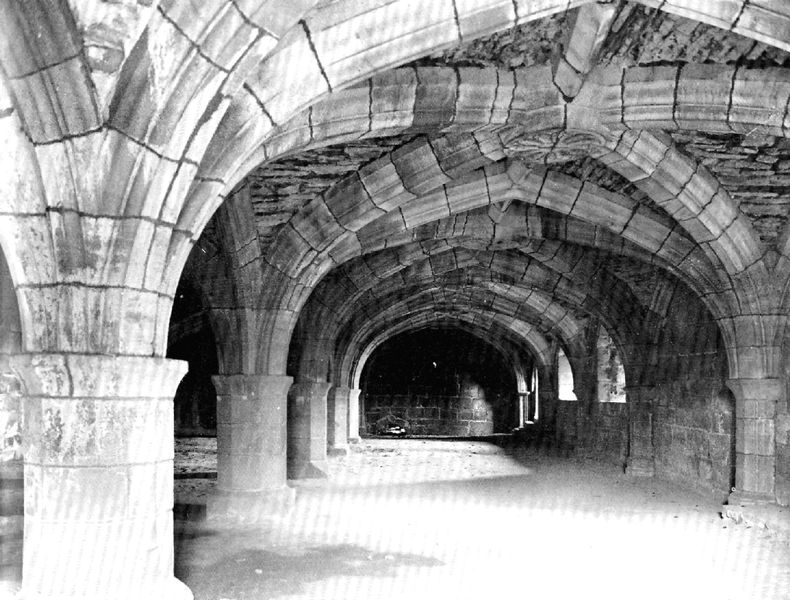
Titel: Derbyshire, South Wingfield Manor, The undercroft
Standort: (GB England Derbyshire) (EU - GB - England - Derbyshire)
Schlagwörter: dunkel, gemälde, schatten, grau, hell, licht, pfeiler, schwarz, säule, säulen, weiss, zeichnung, gebäude, architektur, stein, steine, bild, erde, kirche, boden, kontrast, bogen, fußboden, mauer, ziegel, kuppel, foto, unten, gang, keller, gewölbe, rippen, schwarz weiss, schlussstein, rippengewölbe, rosette, mittelalter, basis, laubengang, sakral, tunnel, säulengang, kreuzgang, krypta, unterbau, kiche, sterngewölbe, krypa, sarkistei, sternegewölbe